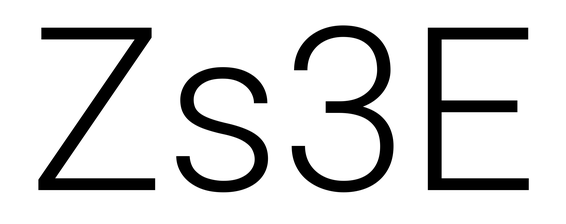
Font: Roboto_Light